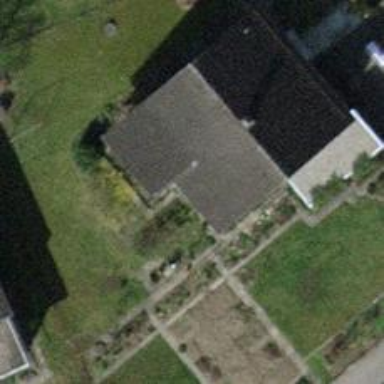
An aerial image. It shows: Simple and straightforward house.